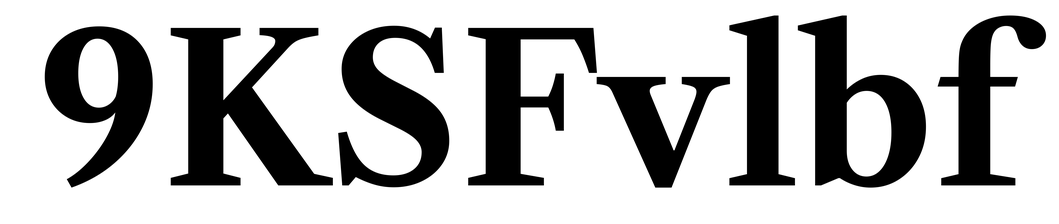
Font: LibreCaslonText_Bold